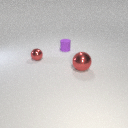
small purple rubber cylinder behind small red metal sphere